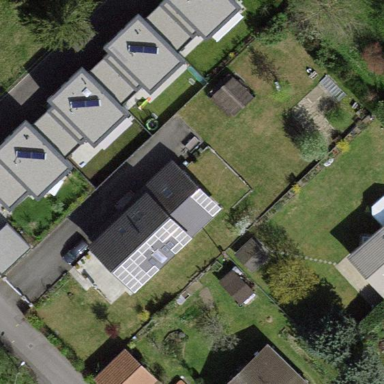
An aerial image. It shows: Garden enclosed by fence.